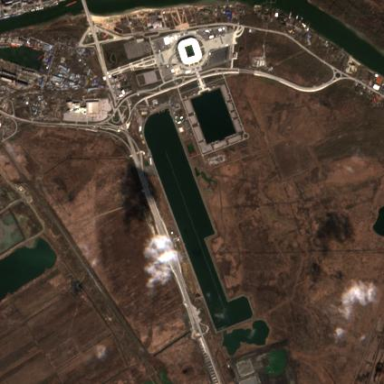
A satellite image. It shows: Sports centre specializing in rowing located on leisure land.